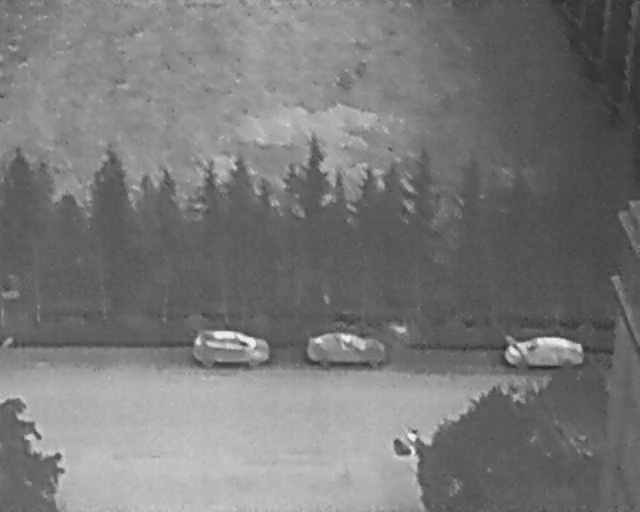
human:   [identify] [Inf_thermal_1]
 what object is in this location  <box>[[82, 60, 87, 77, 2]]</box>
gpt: <ref>1 medium car at the right</ref>